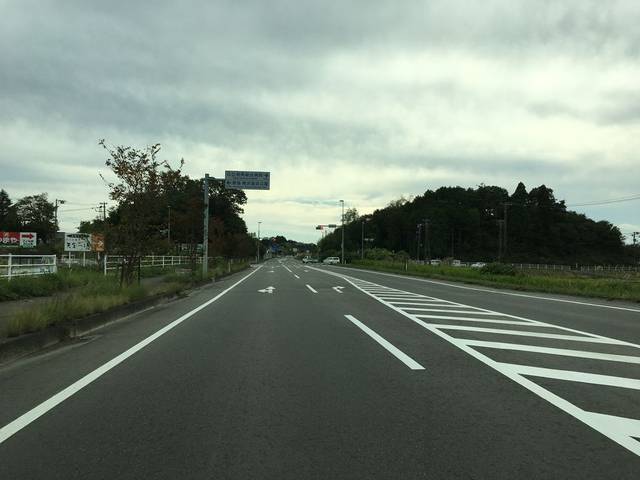
Region: Japan
Coordinates: 37.822, 140.942